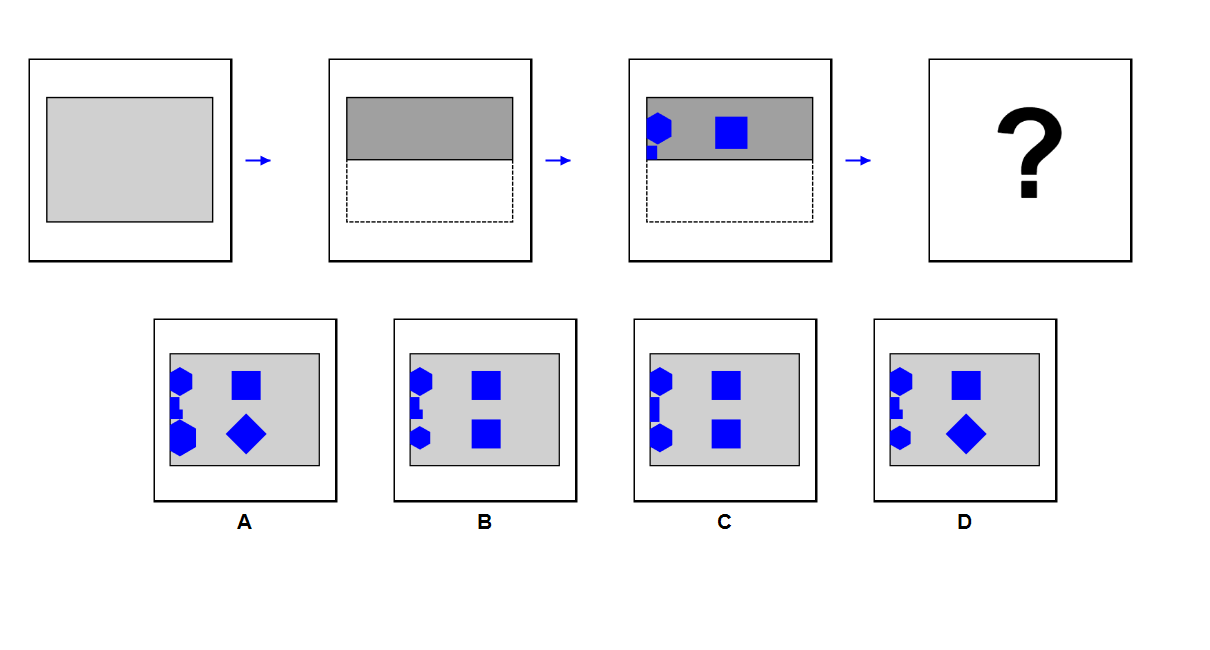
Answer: C